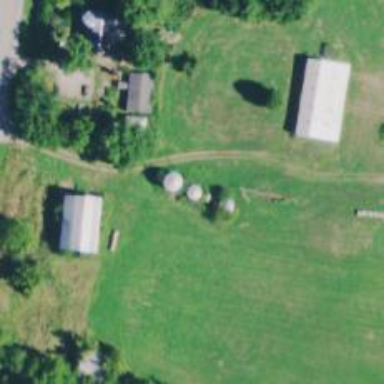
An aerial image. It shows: Silo.